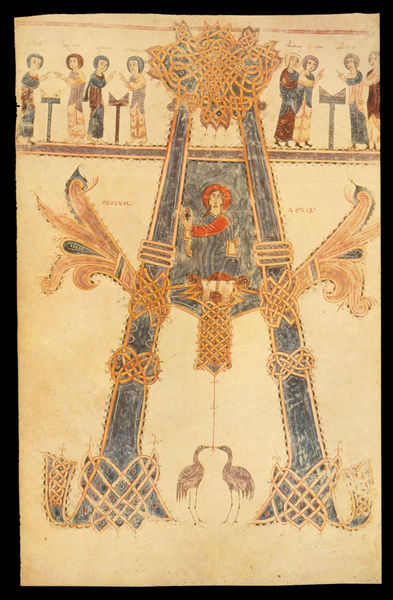
Titel: Beatus von Liébana Apokalypsenkommentar
Institution: Girona, Archiv der Kathedrale
Schlagwörter: blau, menschen, zeichnung, rot, bibel, gelehrte, vögel, gold, stoff, engel, ranken, figuren, dekor, buch, religion, seite, illustration, buchstabe, initiale, kunst, pult, schnörkel, jesus, mittelalter, schreiber, verzierungen, insular, initial, ibis, kraniche, keltisch, apostel, buchmalerei, a, initialseite, wurstwasser, lleute, matrikel, buchstabe a, golddruck, evanglist, evangliar